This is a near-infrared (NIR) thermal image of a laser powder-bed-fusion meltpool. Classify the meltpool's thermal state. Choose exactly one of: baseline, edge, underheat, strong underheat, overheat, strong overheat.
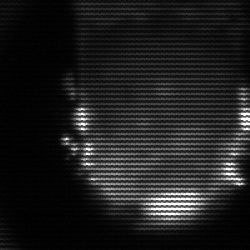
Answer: baseline